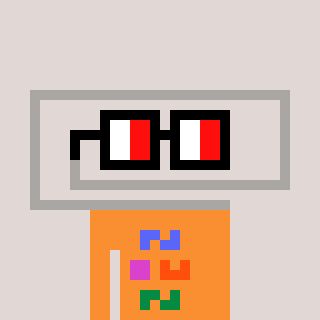
a pixel art character with square glasses with black frames and red eyes, a paperclip-shaped head and a orange-colored body on a warm background